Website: bh-photo
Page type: receipt
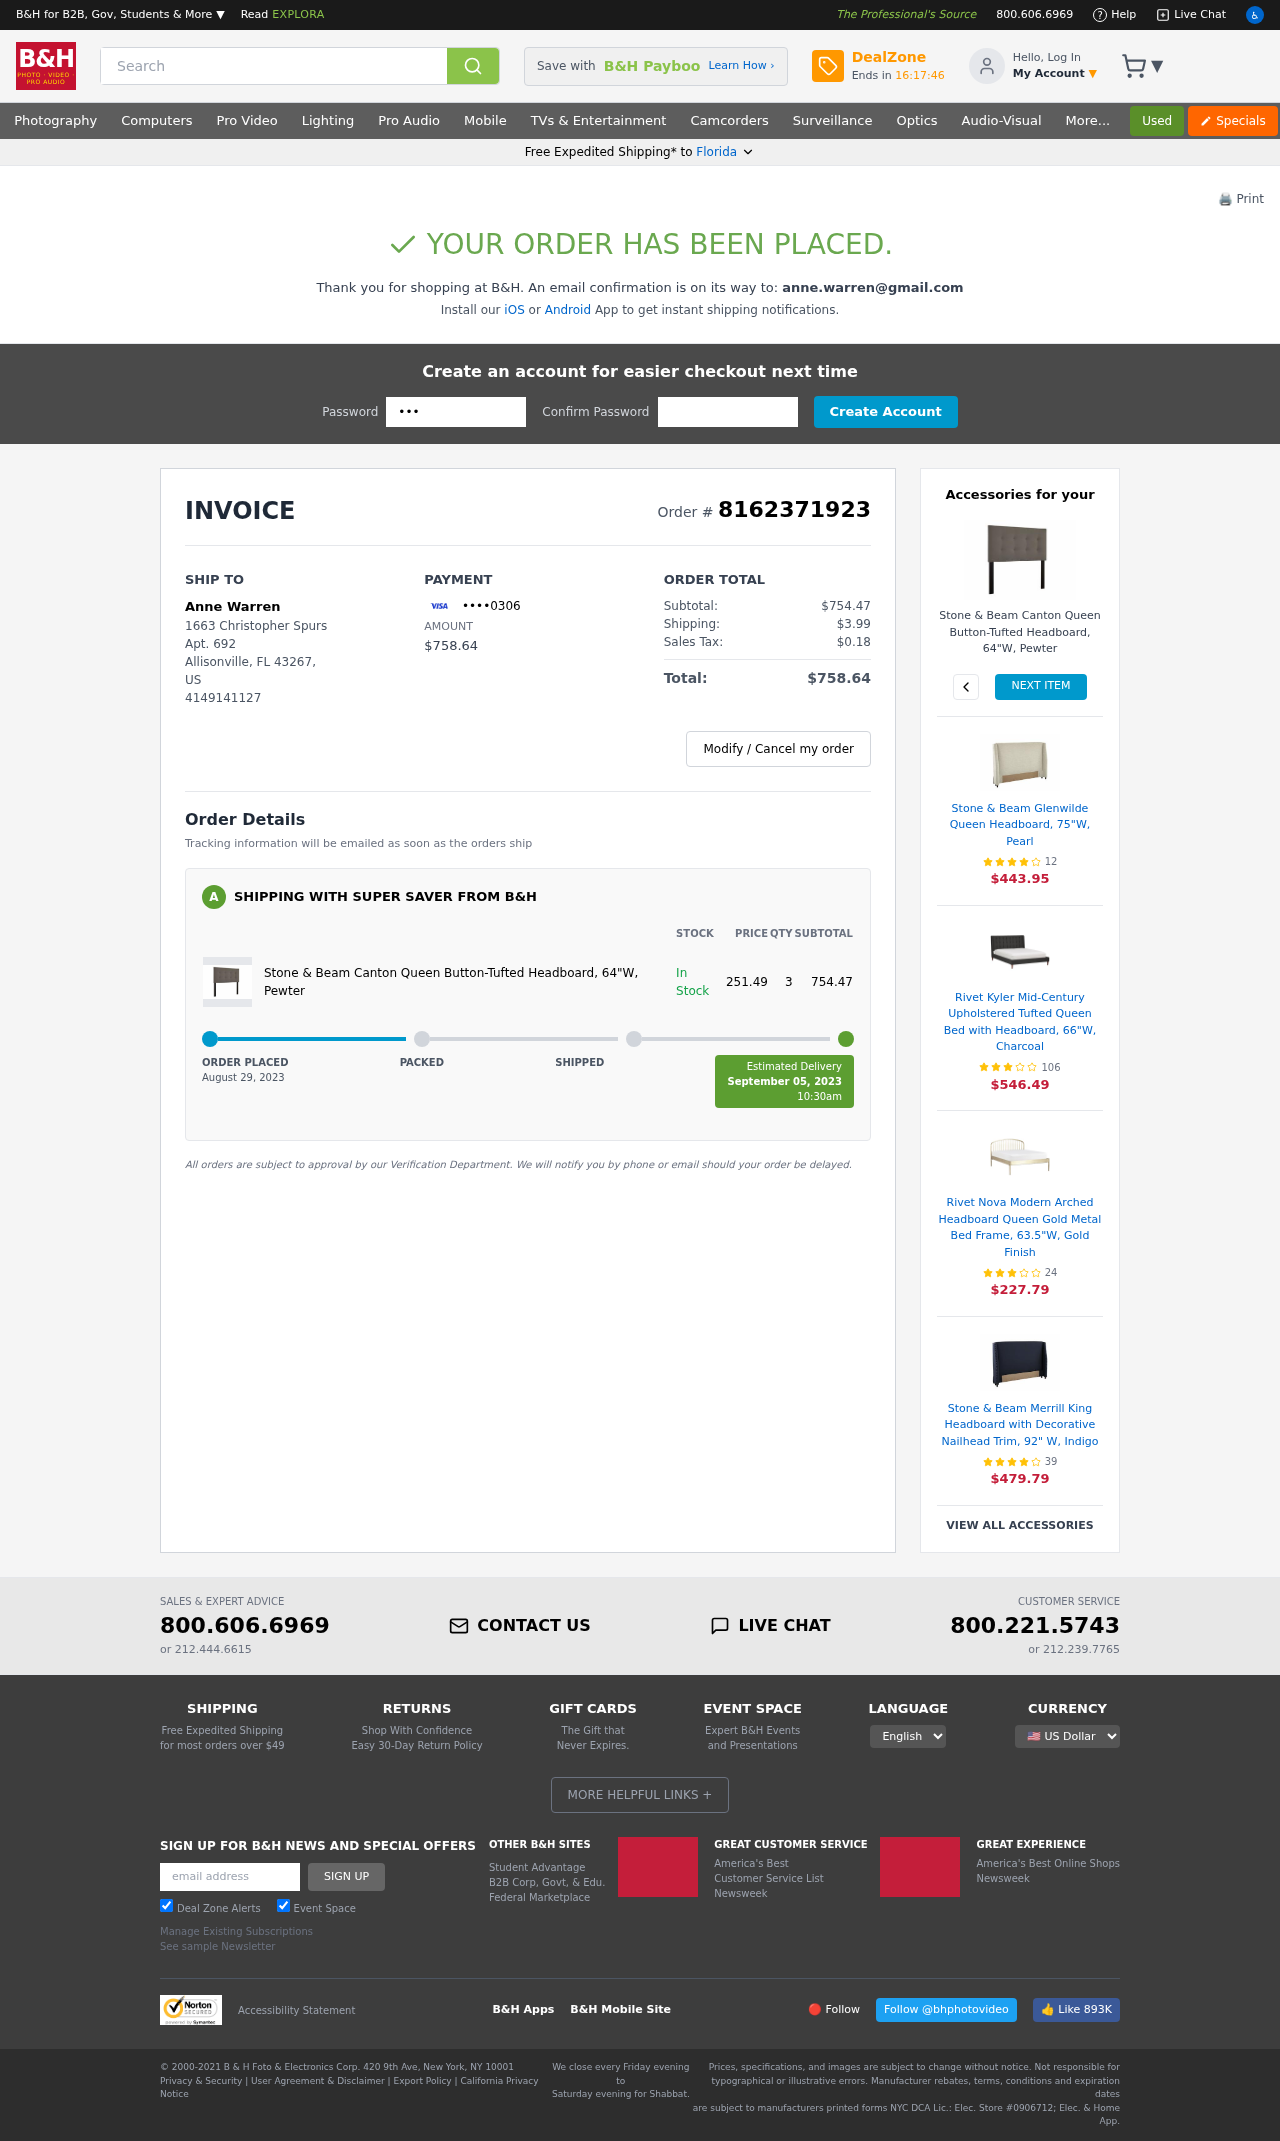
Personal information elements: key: PII_CARD_LAST4
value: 0306
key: PII_CITY
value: Allisonville
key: PII_EMAIL
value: anne.warren@gmail.com
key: PII_FULLNAME
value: Anne Warren
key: PII_PHONE
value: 4149141127
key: PII_POSTCODE
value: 43267
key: PII_STATE
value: Florida
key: PII_STATE_ABBR
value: FL
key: PII_STREET
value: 1663 Christopher Spurs
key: PII_STREET2
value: Apt. 692
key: PII_COUNTRY_CODE
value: US
Product elements: key: PRODUCT1_NAME
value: Stone & Beam Canton Queen Button-Tufted Headboard, 64"W, Pewter
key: PRODUCT1_PRICE
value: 251.49
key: PRODUCT1_QUANTITY
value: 3
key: PRODUCT1_NAME2
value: Stone & Beam Canton Queen Button-Tufted Headboard, 64"W, Pewter
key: PRODUCT2_NAME
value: Stone & Beam Glenwilde Queen Headboard, 75"W, Pearl
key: PRODUCT2_NUM_RATINGS
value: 12
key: PRODUCT2_PRICE
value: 443.95
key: PRODUCT3_NAME
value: Rivet Kyler Mid-Century Upholstered Tufted Queen Bed with Headboard, 66"W, Charcoal
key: PRODUCT3_NUM_RATINGS
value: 106
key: PRODUCT3_PRICE
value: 546.49
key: PRODUCT4_NAME
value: Rivet Nova Modern Arched Headboard Queen Gold Metal Bed Frame, 63.5"W, Gold Finish
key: PRODUCT4_NUM_RATINGS
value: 24
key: PRODUCT4_PRICE
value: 227.79
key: PRODUCT5_NAME
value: Stone & Beam Merrill King Headboard with Decorative Nailhead Trim, 92" W, Indigo
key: PRODUCT5_NUM_RATINGS
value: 39
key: PRODUCT5_PRICE
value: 479.79
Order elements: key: ORDER_ID
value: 8162371923
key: ORDER_TOTAL
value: $758.64
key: ORDER_SUBTOTAL
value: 754.47
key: ORDER_SUBTOTAL
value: $754.47
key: ORDER_SHIPPING_COST
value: $3.99
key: ORDER_TAX
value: $0.18
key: ORDER_DATE
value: August 29, 2023
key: ORDER_DELIVERY_DATE
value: September 05, 2023
Search elements: key: HEADER_SEARCH
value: Search